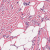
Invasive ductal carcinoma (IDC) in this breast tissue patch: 1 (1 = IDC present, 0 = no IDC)